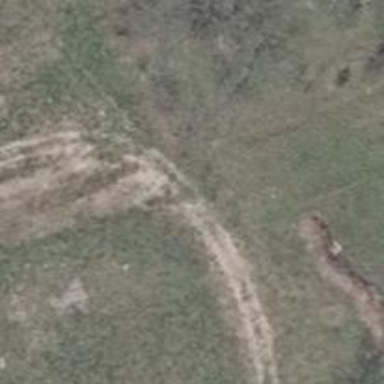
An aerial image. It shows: Abandoned railway.